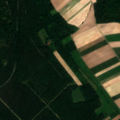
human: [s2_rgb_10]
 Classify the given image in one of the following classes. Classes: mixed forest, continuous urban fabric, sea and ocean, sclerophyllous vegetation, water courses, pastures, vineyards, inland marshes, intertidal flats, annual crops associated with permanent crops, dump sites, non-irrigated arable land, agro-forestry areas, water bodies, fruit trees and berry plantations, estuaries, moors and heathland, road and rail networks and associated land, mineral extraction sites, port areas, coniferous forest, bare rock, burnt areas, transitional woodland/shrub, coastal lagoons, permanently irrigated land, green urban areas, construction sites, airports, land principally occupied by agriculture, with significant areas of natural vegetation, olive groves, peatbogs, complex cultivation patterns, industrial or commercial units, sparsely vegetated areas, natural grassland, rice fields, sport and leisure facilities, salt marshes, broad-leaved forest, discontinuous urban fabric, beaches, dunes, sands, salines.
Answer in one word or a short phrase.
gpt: non-irrigated arable land, broad-leaved forest, coniferous forest, mixed forest